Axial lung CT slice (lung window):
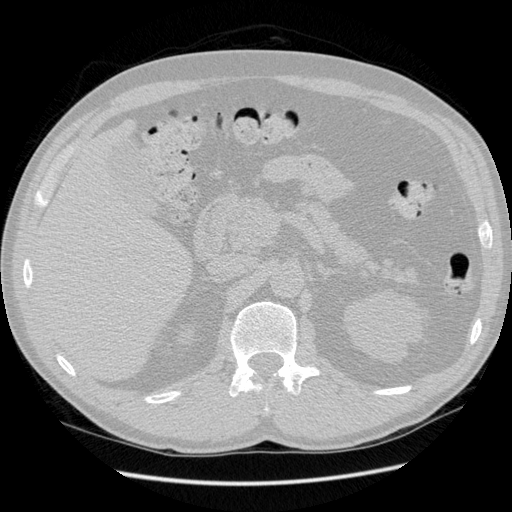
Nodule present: no